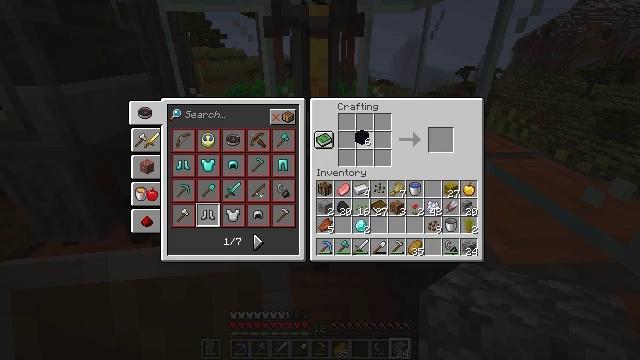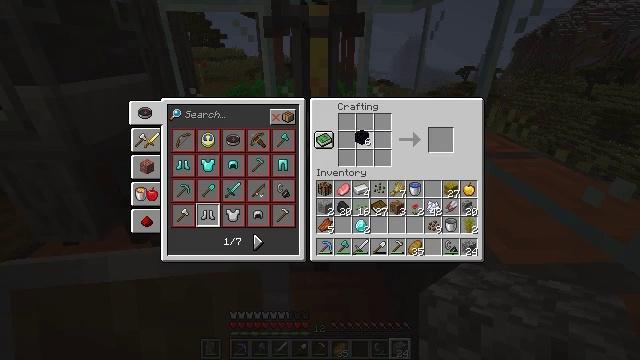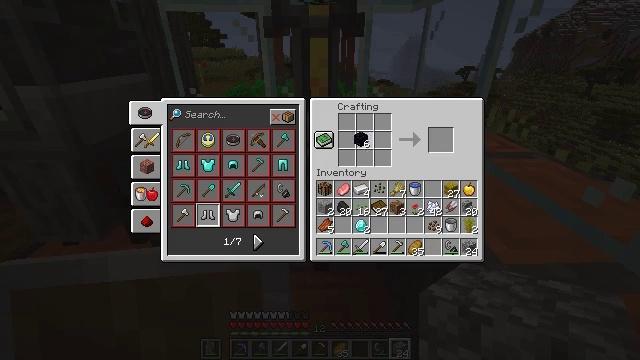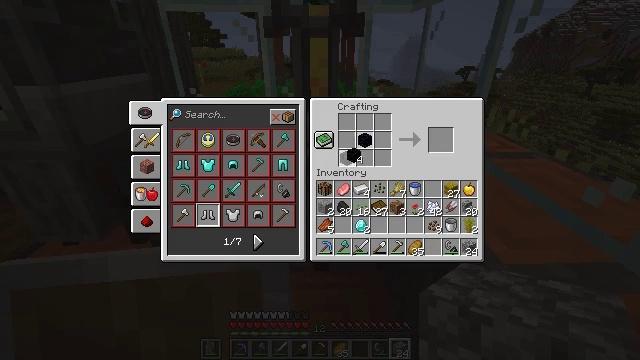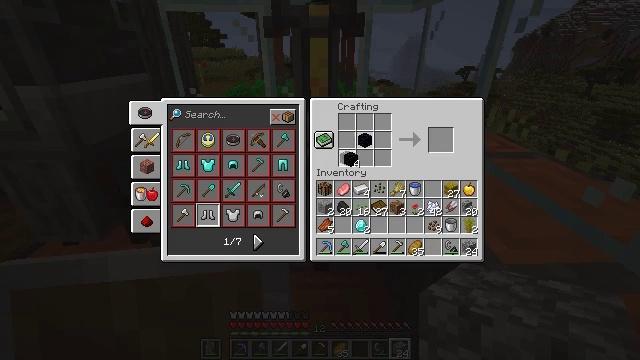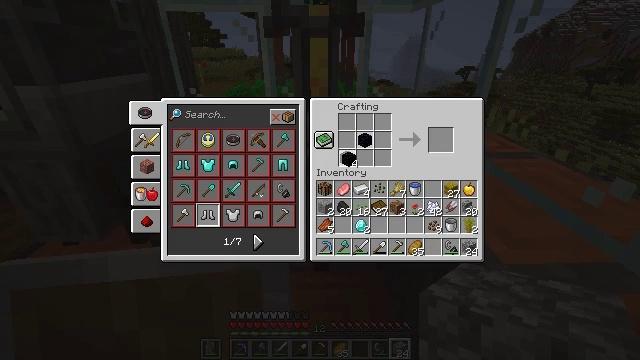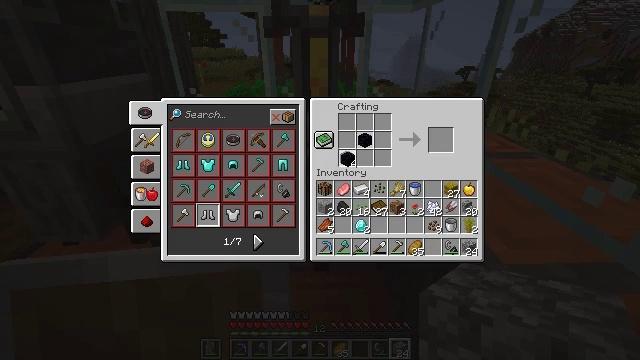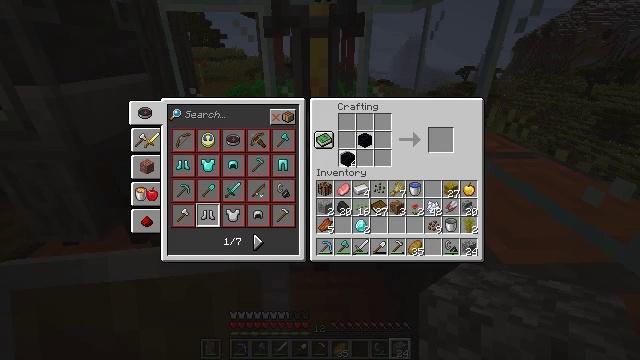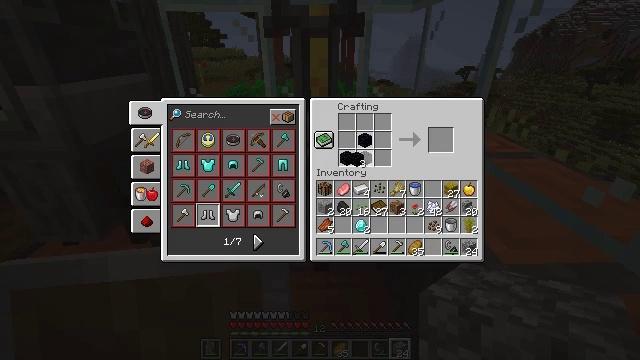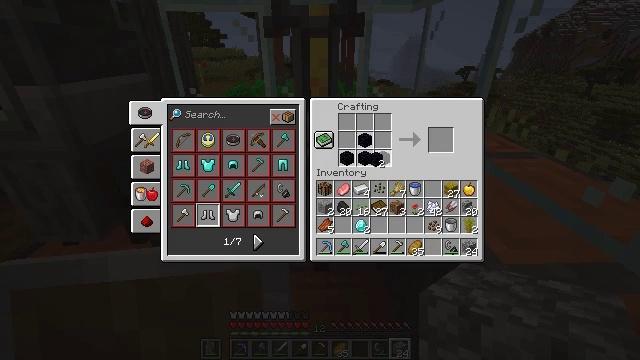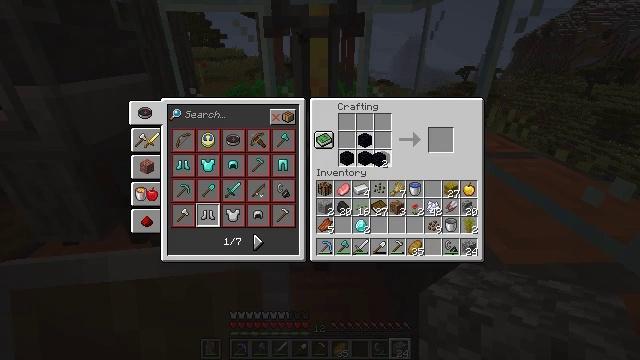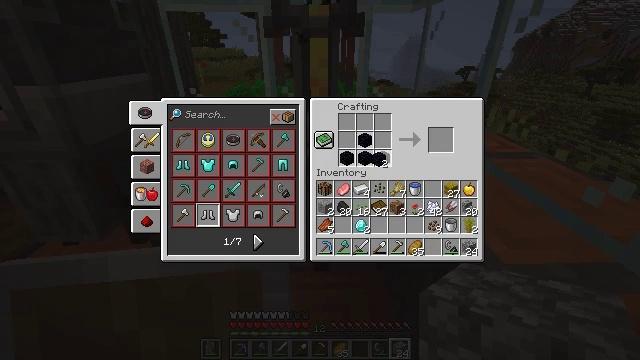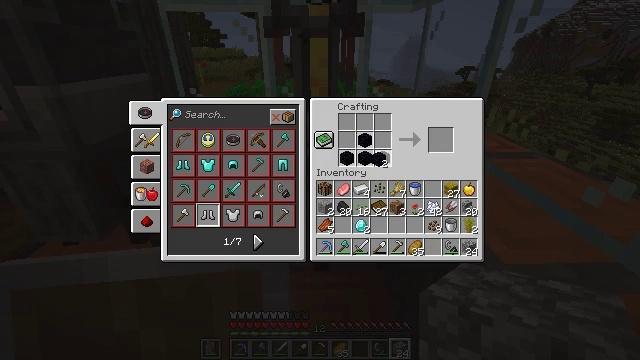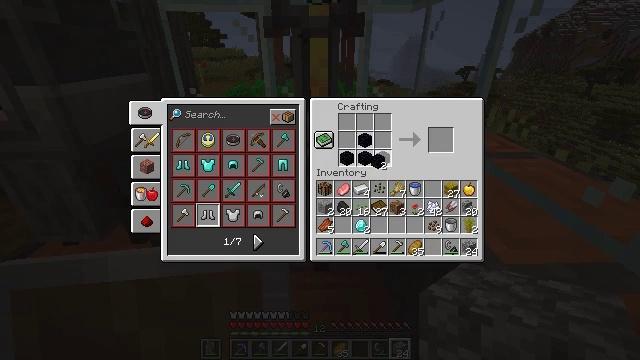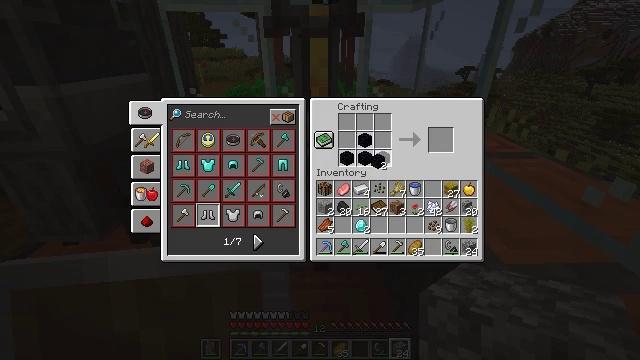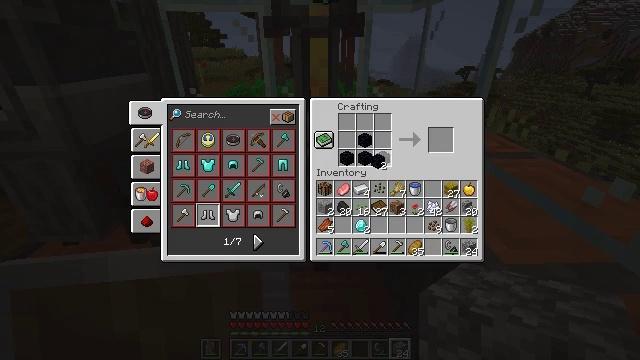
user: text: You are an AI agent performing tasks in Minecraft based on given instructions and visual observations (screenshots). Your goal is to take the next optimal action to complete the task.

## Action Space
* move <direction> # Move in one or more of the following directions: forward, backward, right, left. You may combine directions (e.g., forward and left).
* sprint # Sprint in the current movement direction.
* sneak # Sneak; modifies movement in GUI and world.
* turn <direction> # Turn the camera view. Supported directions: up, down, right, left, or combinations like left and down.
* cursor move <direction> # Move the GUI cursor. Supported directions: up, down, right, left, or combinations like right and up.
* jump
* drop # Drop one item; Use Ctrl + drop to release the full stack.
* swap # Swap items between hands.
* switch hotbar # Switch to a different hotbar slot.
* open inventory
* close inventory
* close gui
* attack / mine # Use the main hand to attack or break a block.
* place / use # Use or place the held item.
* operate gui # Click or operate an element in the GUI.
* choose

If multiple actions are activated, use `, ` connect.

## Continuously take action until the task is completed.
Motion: motion action
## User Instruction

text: Create an enchanting table with your crafting setup.
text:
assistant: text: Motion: choose
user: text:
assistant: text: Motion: choose
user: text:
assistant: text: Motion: cursor move left and down, choose
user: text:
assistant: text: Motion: choose
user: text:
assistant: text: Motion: choose
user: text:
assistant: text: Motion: choose
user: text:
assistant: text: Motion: choose
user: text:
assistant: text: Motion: cursor move right, choose
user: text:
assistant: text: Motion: cursor move right, choose
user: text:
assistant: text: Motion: choose
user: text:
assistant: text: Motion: choose
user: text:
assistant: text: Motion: choose
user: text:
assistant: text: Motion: choose
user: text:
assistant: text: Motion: choose
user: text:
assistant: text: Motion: no_op
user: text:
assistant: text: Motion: no_op
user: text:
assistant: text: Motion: cursor move down
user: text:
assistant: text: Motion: cursor move right and down
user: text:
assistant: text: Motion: cursor move right and down
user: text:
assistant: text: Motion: no_op
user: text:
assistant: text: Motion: no_op
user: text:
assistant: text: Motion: no_op
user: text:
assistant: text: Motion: no_op
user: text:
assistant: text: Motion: operate gui
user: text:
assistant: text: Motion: operate gui
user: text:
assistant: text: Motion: no_op
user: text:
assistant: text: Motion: no_op
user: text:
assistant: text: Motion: cursor move left
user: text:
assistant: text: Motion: no_op
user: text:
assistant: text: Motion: cursor move left